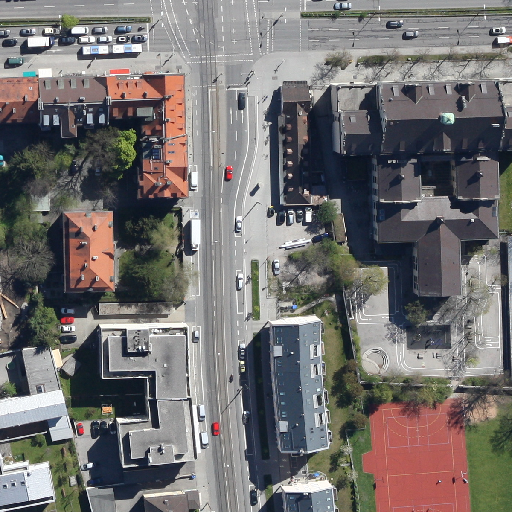
Referring expression: bus